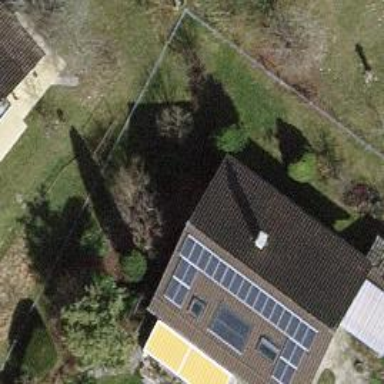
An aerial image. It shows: Simple house.